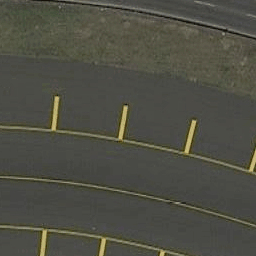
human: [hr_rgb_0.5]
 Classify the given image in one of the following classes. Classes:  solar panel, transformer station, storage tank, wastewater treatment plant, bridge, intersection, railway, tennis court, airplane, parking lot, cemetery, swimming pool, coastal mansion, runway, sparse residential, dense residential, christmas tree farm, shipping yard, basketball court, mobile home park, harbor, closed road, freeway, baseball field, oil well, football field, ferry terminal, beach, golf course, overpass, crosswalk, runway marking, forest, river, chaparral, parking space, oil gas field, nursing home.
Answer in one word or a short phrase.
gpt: runway marking